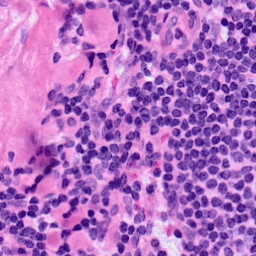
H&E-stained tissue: LymphNode